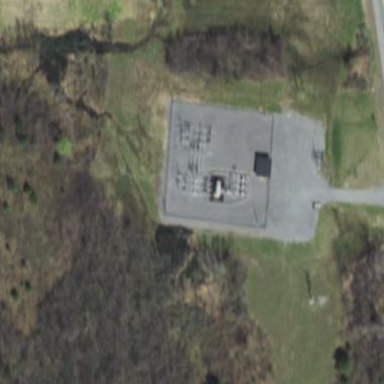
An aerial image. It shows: Substation surrounded by fence.